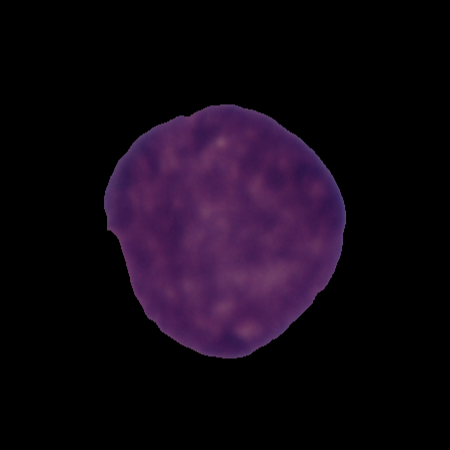
Label: cancer